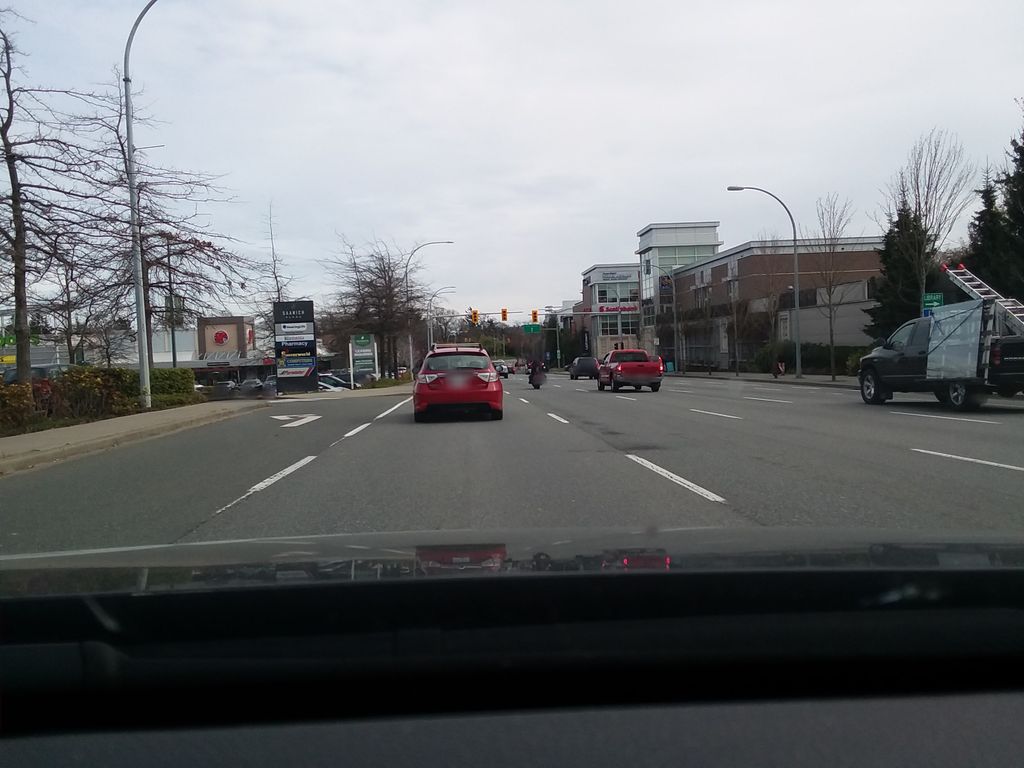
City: victoria